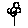
Label: flower